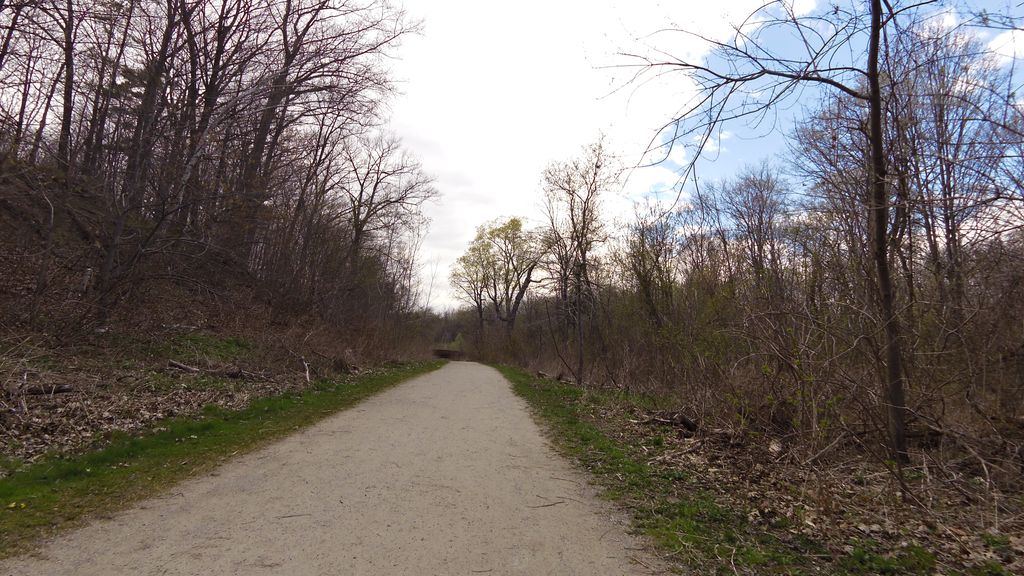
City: toronto